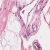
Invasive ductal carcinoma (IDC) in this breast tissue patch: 0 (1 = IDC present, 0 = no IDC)